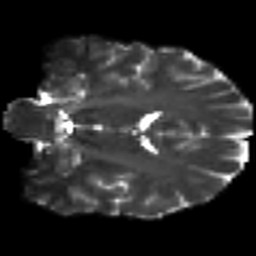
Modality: T2w
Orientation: coronal
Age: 39
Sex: male
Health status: healthy
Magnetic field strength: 3 T
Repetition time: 9 s
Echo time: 0.093 s